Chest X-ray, AP view. Patient: 66 years old, sex F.
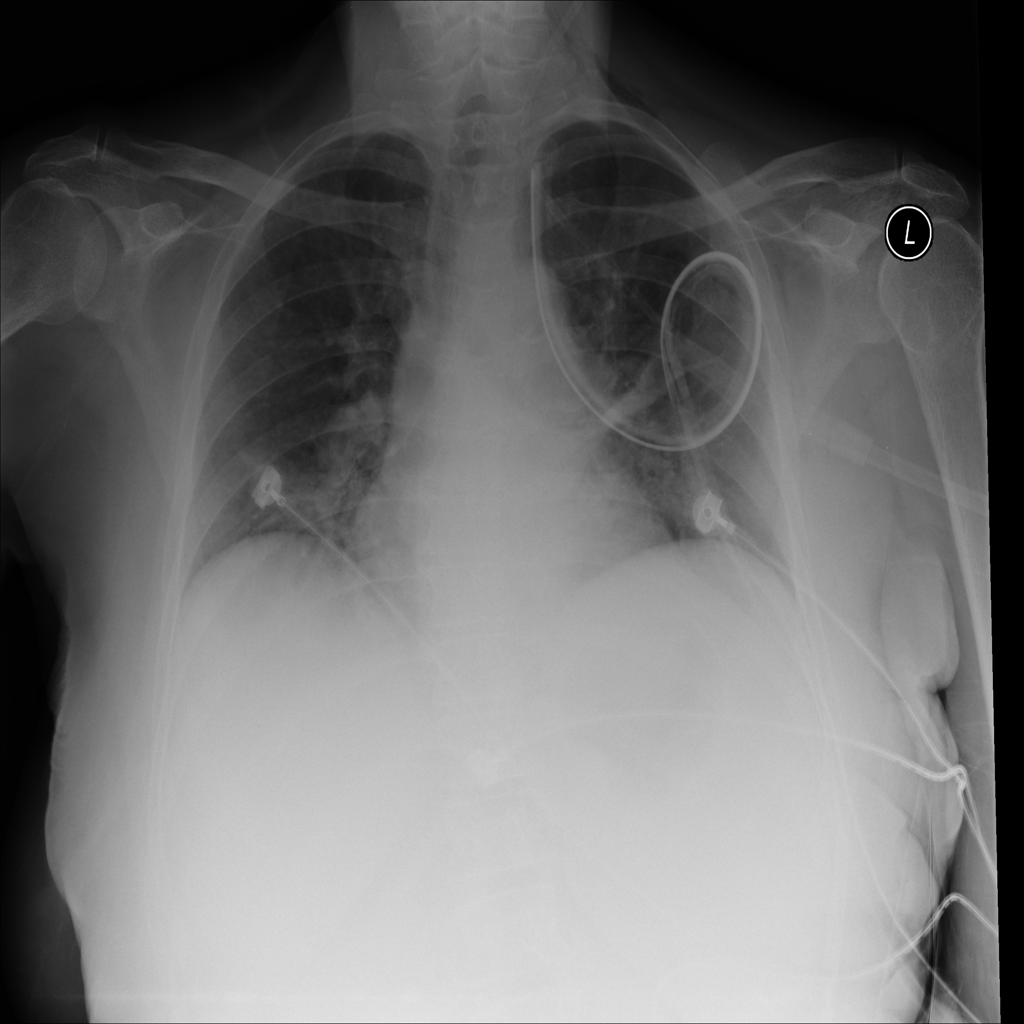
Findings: Atelectasis, Emphysema